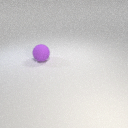
large purple rubber sphere